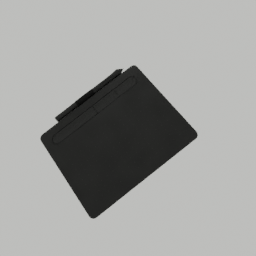
Label: electronics